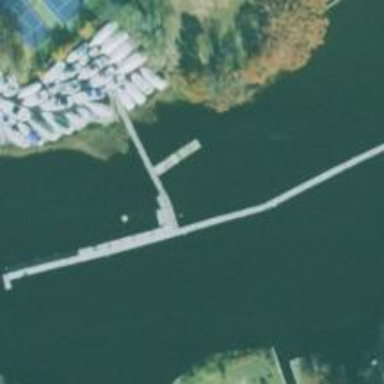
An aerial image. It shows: Pier with mooring facilities.